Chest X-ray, AP view. Patient: 55 years old, sex F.
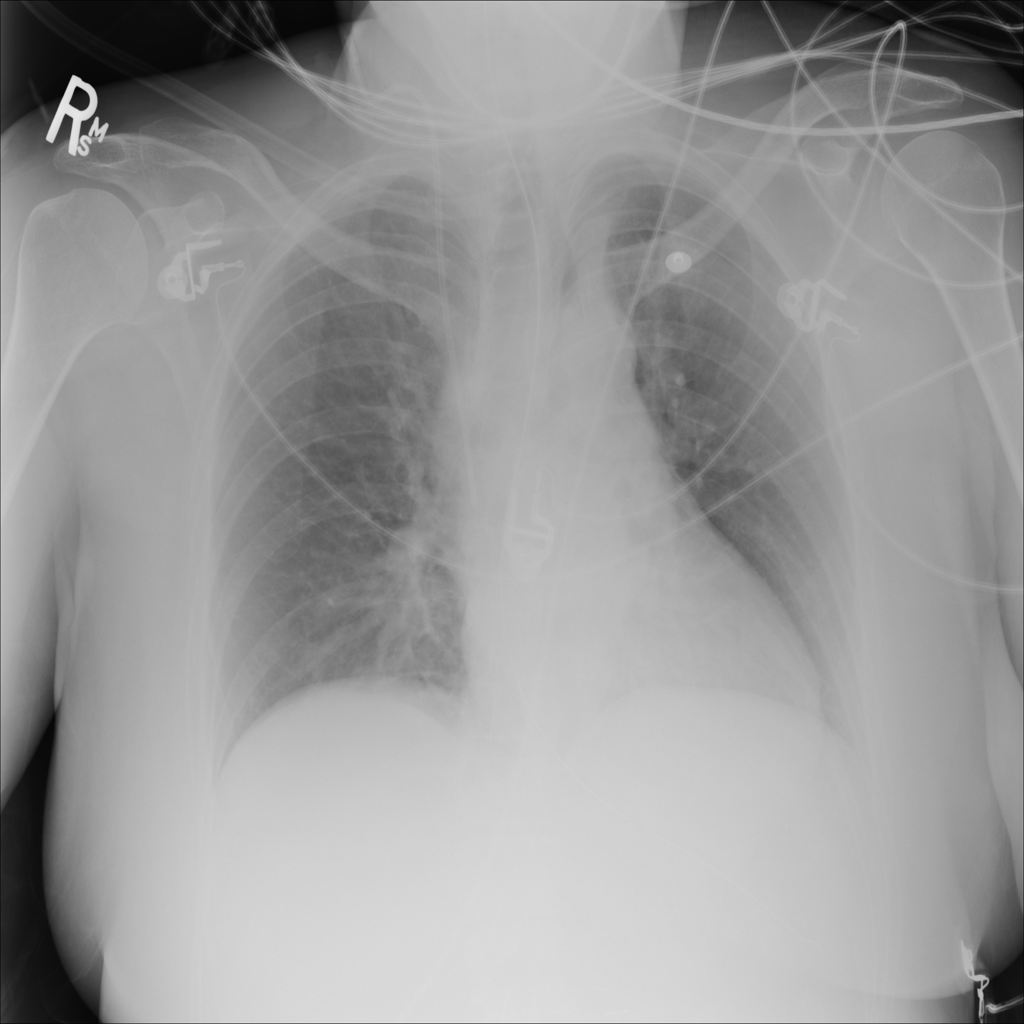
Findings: No Finding